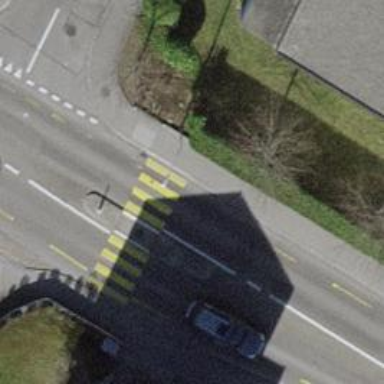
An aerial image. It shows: Zebra crossing with pedestrian island.